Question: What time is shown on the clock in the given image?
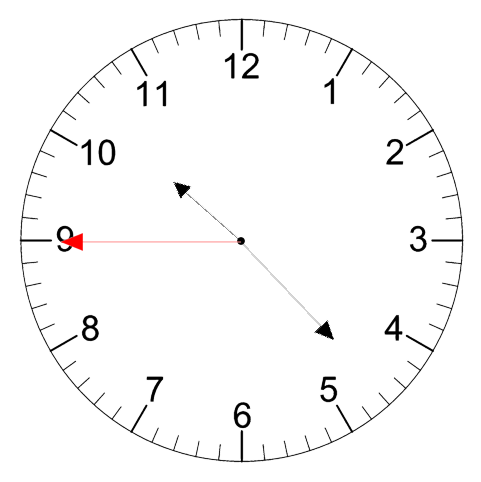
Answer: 10:22:45